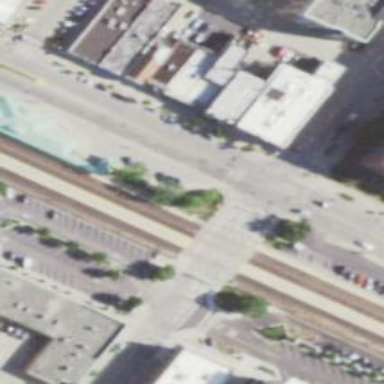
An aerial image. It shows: Railway crossing.